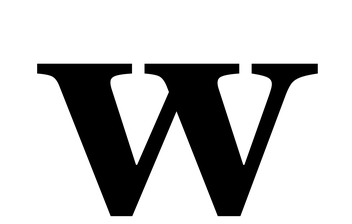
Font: LibreCaslonText_Bold